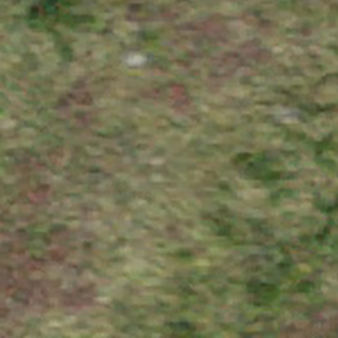
Label: other